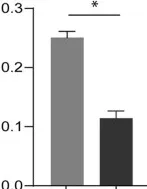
Assessment of sperm viability by flow cytometry using propidium iodide staining as previously described (D). Representative histograms depicting frequencies of necrotic spermatozoa (propidium iodide-positive) within the spermatozoa population gated on FSC vs. SSC plots. Data were collected on FACS-CANTO II flow cytometer (BD Biosciences, San Diego, USA) and analyzed using FlowJo software (version 7.6.2). Proper compensation using Fluorescence Minus One (FMO) controls were used. Quantification of reactive oxygen species (ROS) level in seminal plasma by chemiluminescence using luminol (Sigma-Aldrich, St.
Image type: pathology (immunostaining)